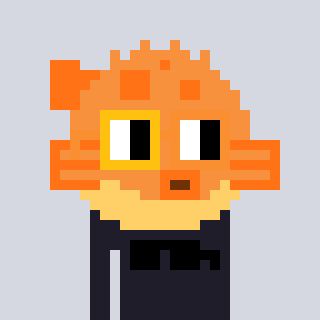
a pixel art character with square yellow and orange glasses, a pufferfish-shaped head and a grayscale-colored body on a cool background